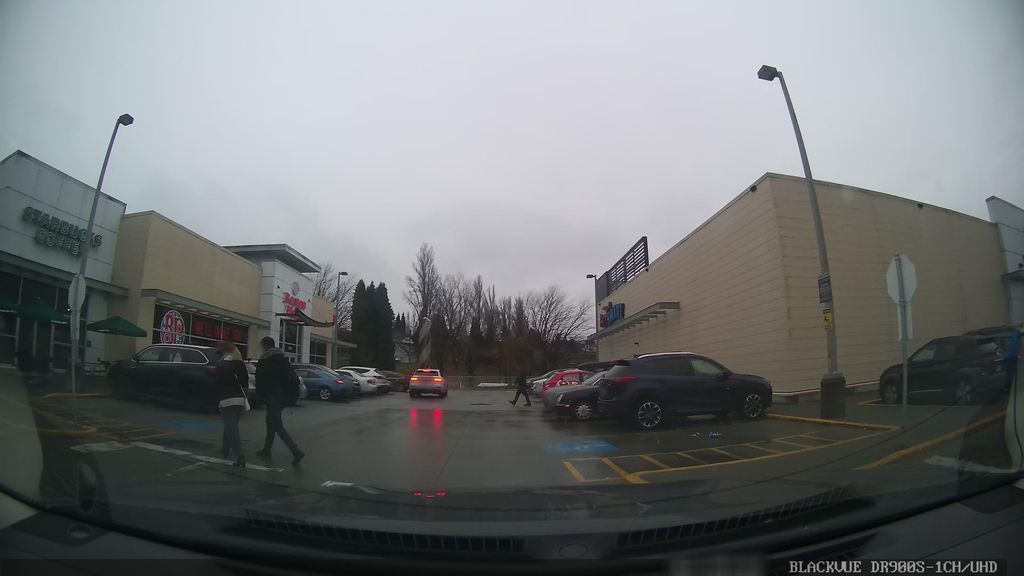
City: vancouver